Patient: sex M, age 51
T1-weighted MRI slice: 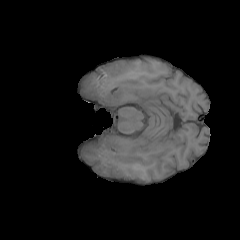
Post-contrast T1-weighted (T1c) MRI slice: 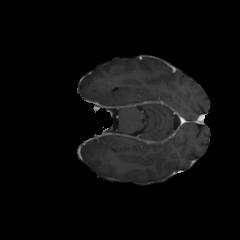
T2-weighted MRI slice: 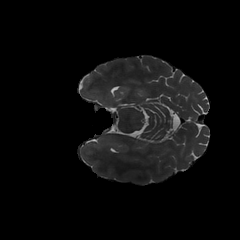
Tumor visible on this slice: no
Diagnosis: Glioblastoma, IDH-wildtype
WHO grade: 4